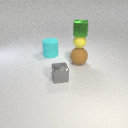
small green metal cube above small yellow rubber sphere